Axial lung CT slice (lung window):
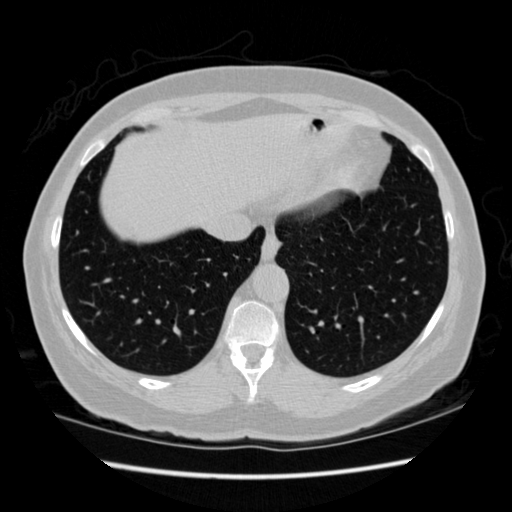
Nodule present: no